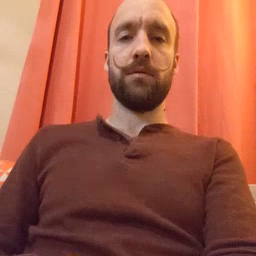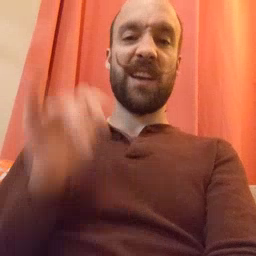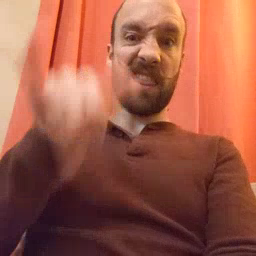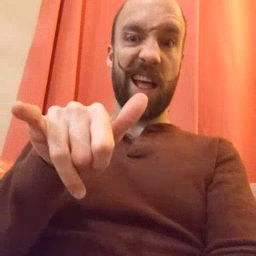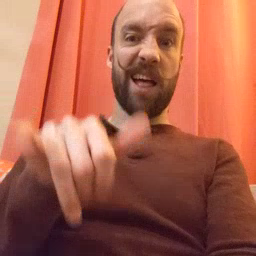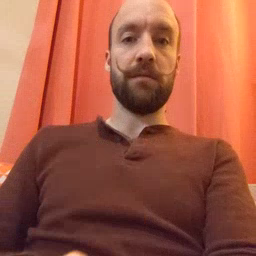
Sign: that